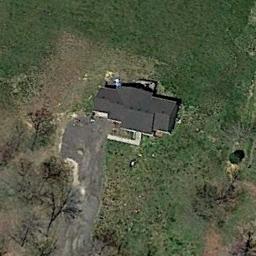
Label: residential